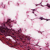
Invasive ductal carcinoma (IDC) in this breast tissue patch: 0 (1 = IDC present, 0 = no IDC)